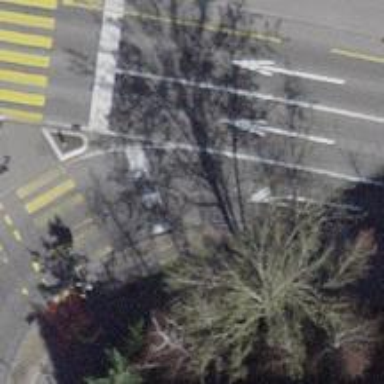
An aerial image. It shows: Road with traffic signals.